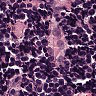
Metastatic tissue present: no